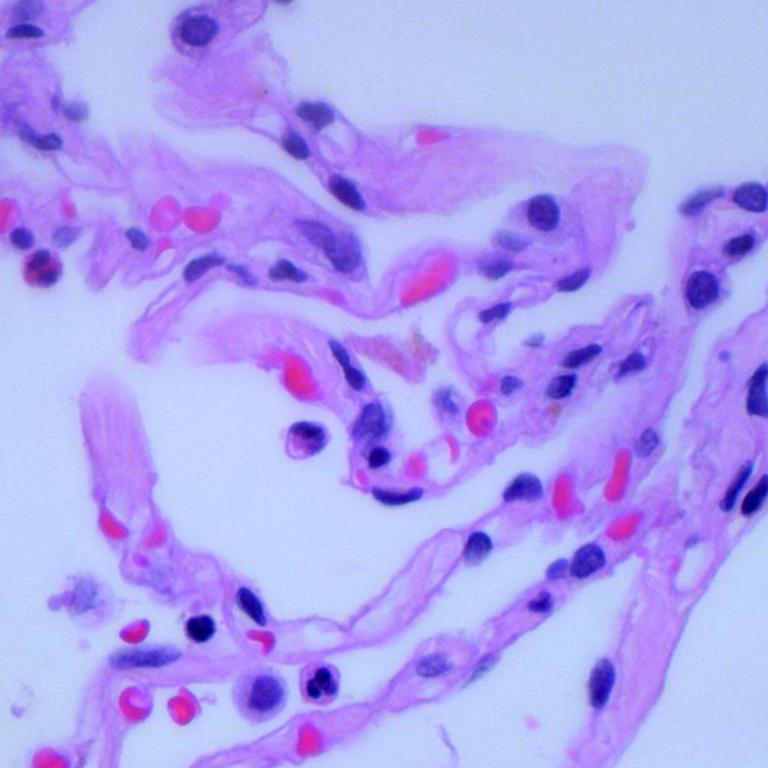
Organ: lung
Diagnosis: benign